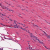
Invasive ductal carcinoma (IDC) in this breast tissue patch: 0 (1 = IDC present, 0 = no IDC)